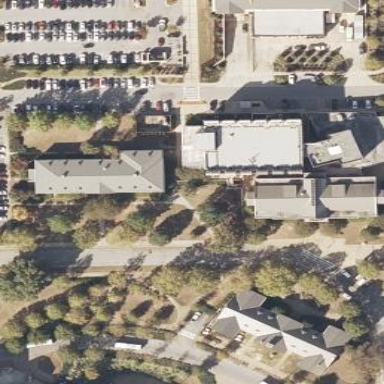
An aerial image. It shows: University building.